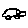
Label: car